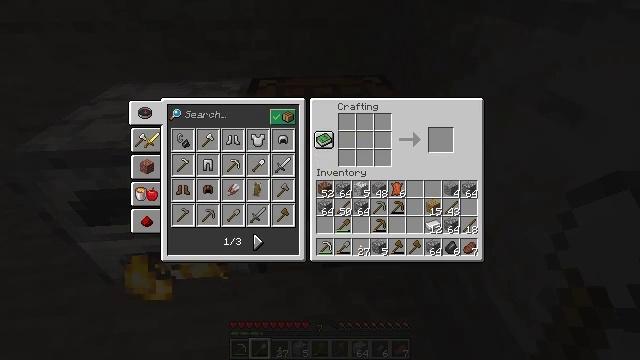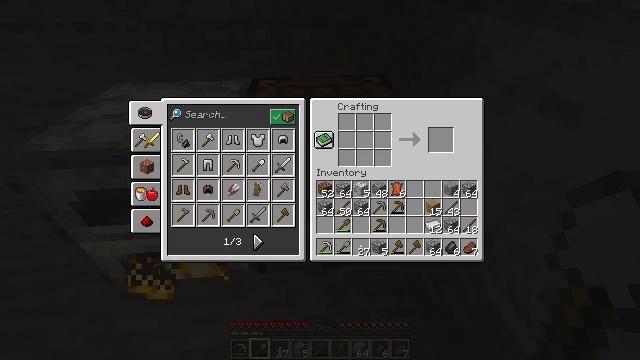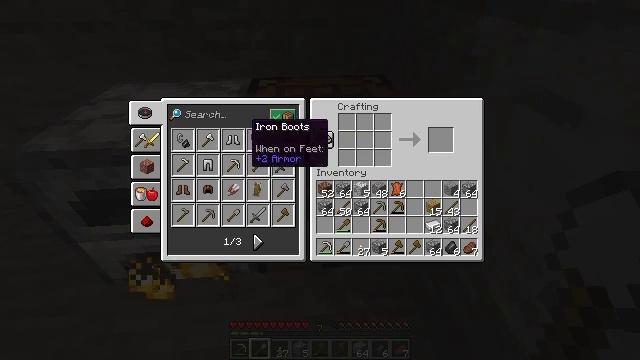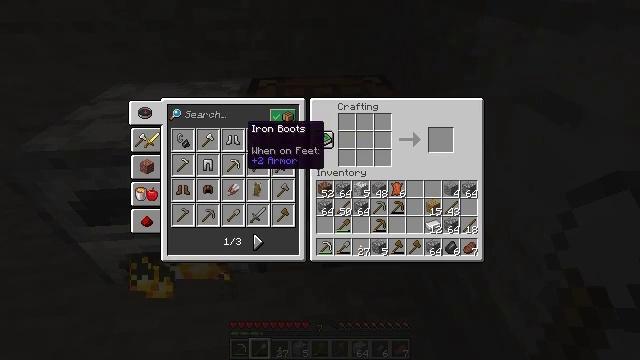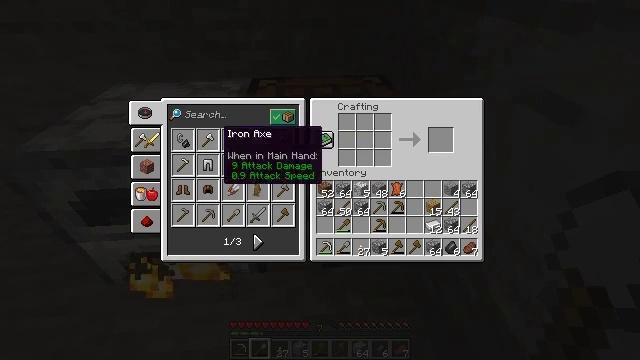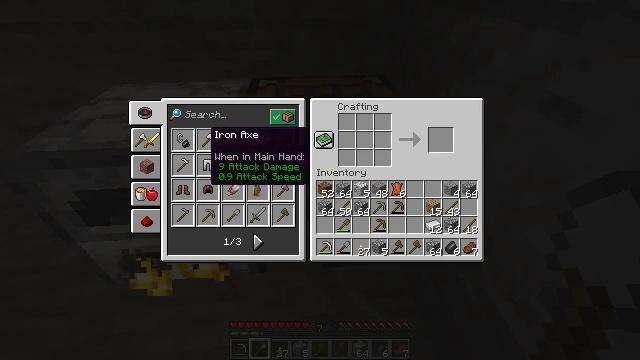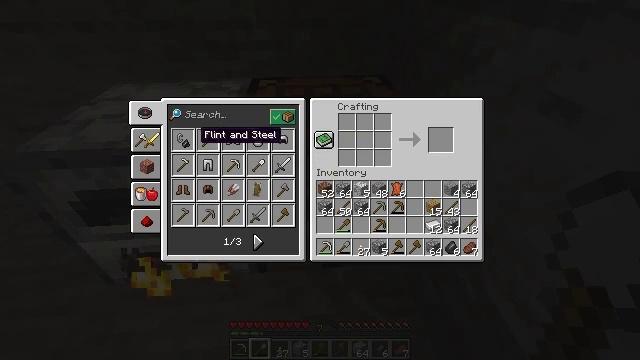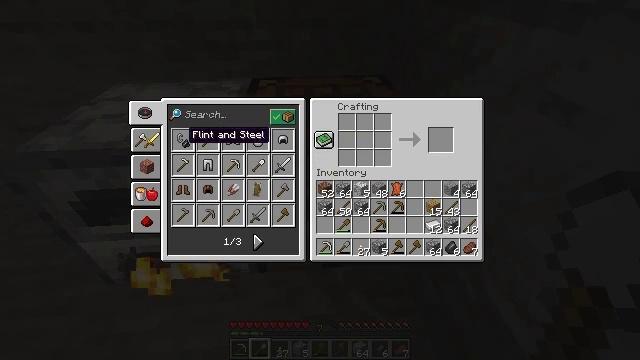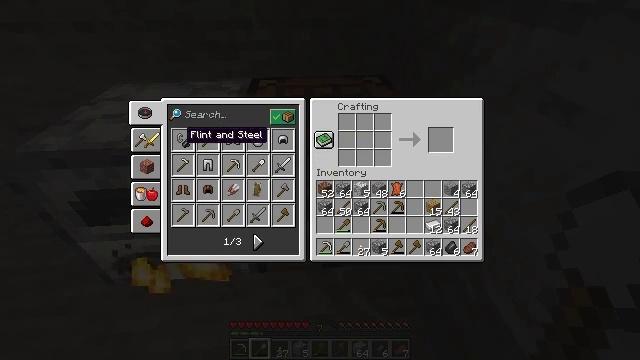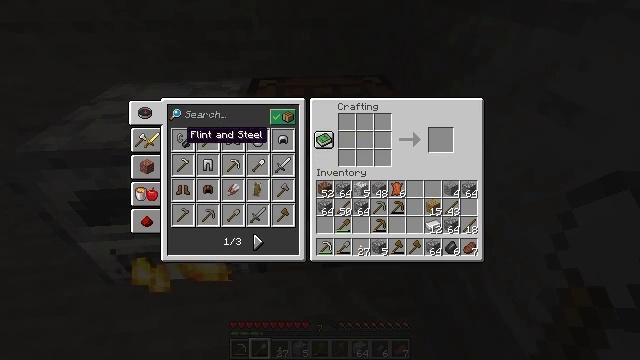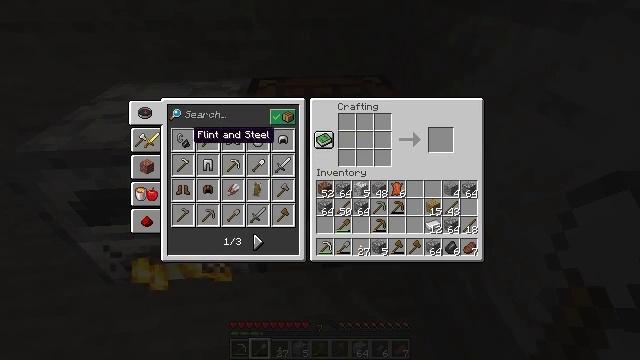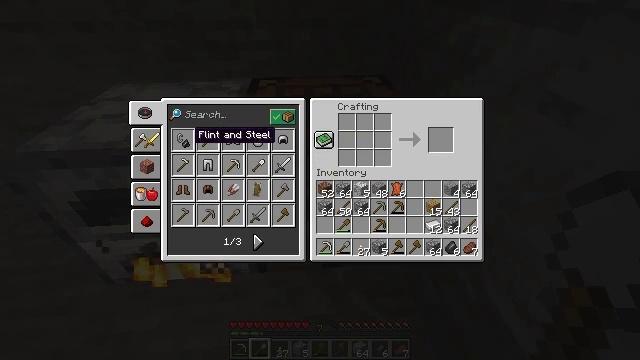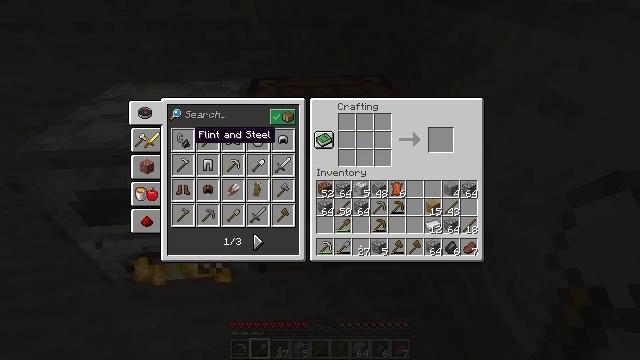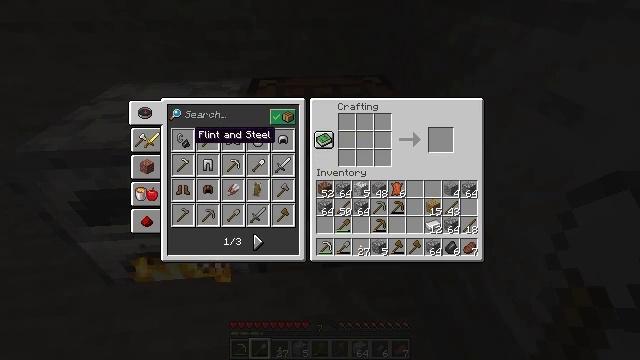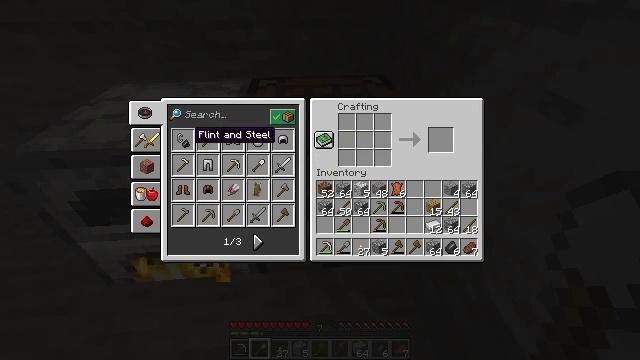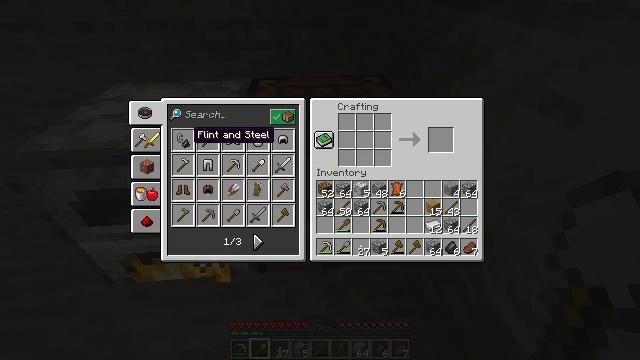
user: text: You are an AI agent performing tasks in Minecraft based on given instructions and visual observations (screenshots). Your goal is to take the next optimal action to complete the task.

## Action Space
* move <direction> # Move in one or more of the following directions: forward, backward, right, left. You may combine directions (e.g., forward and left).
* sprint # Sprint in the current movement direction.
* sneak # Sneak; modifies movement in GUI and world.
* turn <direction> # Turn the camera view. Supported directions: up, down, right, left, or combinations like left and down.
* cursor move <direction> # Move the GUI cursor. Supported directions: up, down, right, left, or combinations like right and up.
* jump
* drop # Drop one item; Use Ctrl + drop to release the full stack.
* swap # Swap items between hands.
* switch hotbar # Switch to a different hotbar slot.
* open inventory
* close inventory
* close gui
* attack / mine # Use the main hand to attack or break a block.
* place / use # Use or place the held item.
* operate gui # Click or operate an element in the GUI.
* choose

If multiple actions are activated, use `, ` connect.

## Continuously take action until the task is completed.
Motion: motion action
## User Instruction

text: Interact with the crafting table to craft flint and steel.
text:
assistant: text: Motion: cursor move left
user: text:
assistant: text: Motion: cursor move left and down
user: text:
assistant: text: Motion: no_op
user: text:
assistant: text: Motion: cursor move left
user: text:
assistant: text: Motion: cursor move left
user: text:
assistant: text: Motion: cursor move left
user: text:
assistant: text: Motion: cursor move left
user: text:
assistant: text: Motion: no_op
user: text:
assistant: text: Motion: no_op
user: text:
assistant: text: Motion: cursor move right
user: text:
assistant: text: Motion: no_op
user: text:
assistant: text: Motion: no_op
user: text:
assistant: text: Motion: operate gui
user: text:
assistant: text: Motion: operate gui
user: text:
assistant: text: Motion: operate gui
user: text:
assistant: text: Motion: no_op
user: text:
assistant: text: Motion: no_op
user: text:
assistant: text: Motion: cursor move right
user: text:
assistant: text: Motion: cursor move right
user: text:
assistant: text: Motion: cursor move right
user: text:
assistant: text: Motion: no_op
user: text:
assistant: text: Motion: cursor move right
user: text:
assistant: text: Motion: cursor move right
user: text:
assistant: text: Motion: cursor move right
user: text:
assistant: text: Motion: no_op
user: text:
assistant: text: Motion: no_op
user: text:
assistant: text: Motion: no_op
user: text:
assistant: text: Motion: no_op
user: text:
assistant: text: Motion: no_op
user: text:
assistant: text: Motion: no_op